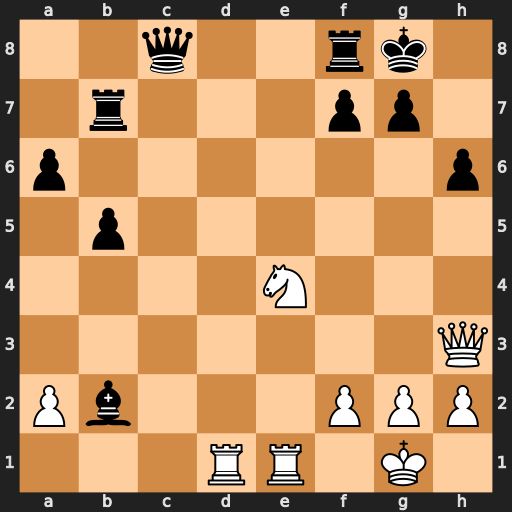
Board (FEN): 2q2rk1/1r3pp1/p6p/1p6/4N3/7Q/Pb3PPP/3RR1K1
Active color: w
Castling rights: -
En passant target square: -
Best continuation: Qxc8 Rxc8 Nd6 Rbb8 Nxc8